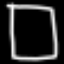
Label: square